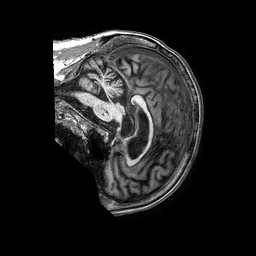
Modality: T1w
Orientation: sagittal
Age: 50
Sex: male
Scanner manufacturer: philips
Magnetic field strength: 3 T
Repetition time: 0.006733 s
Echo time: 0.003034 s